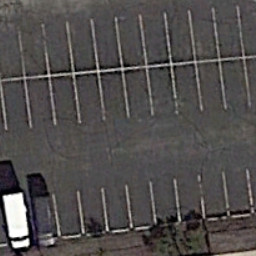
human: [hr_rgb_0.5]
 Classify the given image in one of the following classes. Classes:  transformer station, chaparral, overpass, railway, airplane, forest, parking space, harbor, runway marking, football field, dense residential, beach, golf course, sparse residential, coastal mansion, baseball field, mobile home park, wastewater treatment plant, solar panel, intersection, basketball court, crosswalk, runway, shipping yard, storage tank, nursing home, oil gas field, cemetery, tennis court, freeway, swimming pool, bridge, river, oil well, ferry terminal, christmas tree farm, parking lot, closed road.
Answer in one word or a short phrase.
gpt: parking space